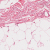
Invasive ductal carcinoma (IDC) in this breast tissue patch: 0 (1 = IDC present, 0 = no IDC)